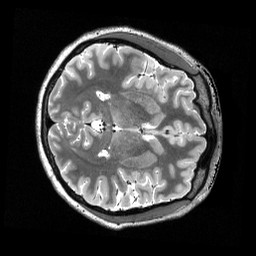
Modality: T2w
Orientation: axial
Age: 21
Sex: female
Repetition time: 3.2 s
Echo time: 0.563 s